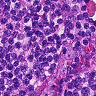
Metastatic tissue present: no